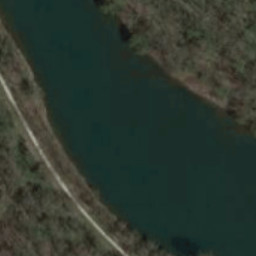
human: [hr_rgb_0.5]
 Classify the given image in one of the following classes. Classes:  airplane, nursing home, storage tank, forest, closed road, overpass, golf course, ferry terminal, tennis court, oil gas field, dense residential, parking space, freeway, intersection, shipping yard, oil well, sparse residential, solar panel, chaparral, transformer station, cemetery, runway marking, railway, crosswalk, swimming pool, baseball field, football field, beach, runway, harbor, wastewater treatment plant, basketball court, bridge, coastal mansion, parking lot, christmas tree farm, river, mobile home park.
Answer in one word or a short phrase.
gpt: river